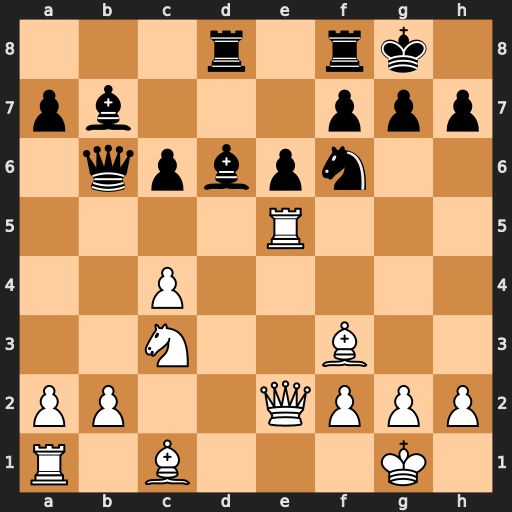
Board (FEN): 3r1rk1/pb3ppp/1qpbpn2/4R3/2P5/2N2B2/PP2QPPP/R1B3K1
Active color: w
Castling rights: -
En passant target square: -
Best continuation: c5 Bxc5 Na4